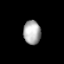
Tissue: lung
Cell type: Endothelial cells
Senescence score: 0.5521
Nuclear area (px): 405
Mean DAPI intensity: 172.605